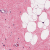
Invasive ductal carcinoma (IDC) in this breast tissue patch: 0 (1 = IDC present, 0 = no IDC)